Question: I have implemented checkbox programtically via for loop, how to change them to black color since other textviews are in black color its lucking odd, they are not in the xml ... there is one linear layout where these are getting added.
'''
for (int i = 0; i < list_sted.size(); i++) {
CheckBox cb = new CheckBox(getApplicationContext());
cb.setText(""+list_sted.get(i));
cb.setTextColor(R.color.Black);
cb.setTextAppearance(getBaseContext(), android.R.attr.checkboxStyle);
checkbox_lay.addView(cb);
}
'''

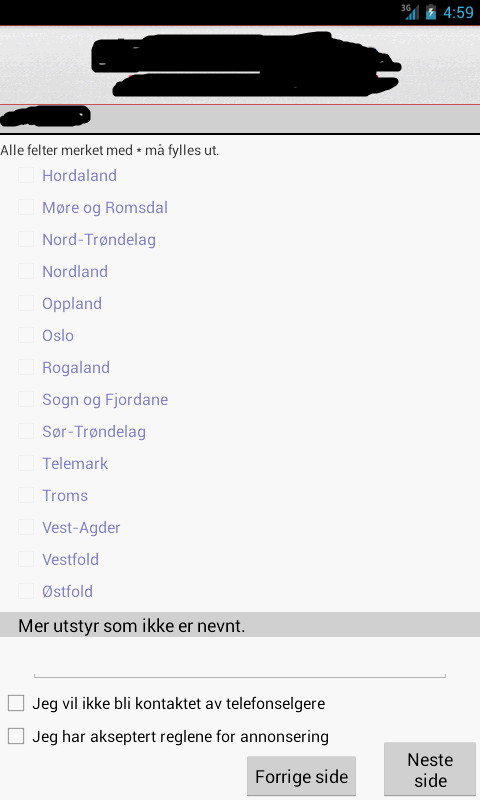
Answer: You can't do this.
'''
cb.setTextColor(R.color.Black);
'''
Use this one.
'''
cb.setTextColor(Color.BLACK);
'''
or
'''
cb.setTextColor(Color.parseColor("#000000"));
'''